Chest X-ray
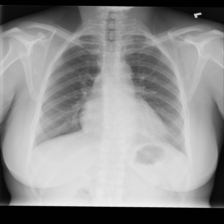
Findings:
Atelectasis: negative
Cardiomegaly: negative
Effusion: negative
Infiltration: negative
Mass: negative
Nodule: positive
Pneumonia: negative
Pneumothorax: negative
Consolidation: negative
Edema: negative
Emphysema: negative
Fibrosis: negative
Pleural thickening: negative
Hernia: negative